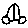
Label: car